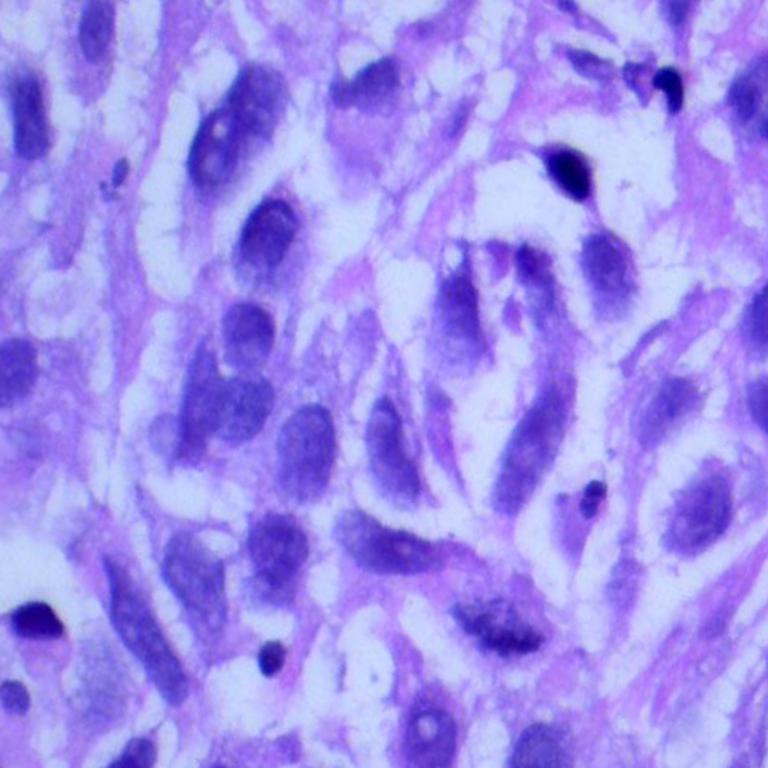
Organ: lung
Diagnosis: squamous carcinomas